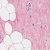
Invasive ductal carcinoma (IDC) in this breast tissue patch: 0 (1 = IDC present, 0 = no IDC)